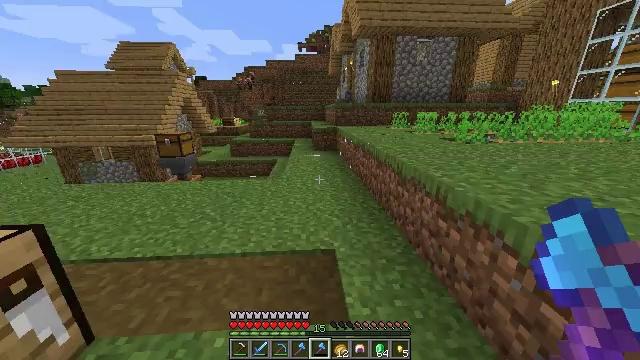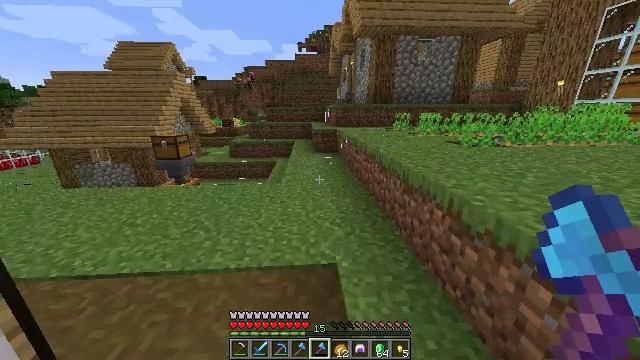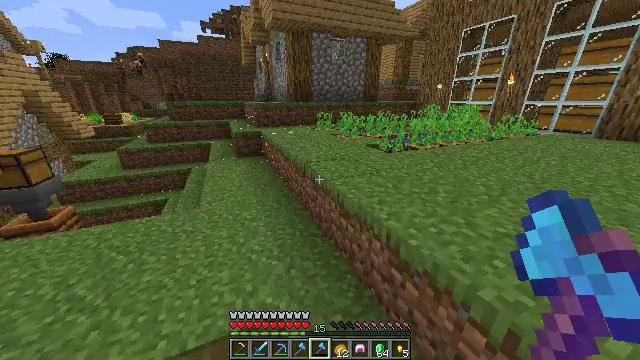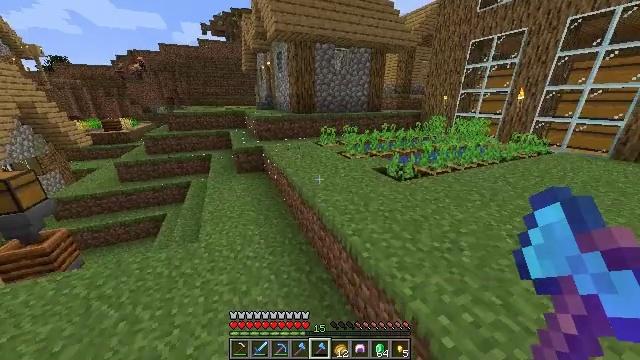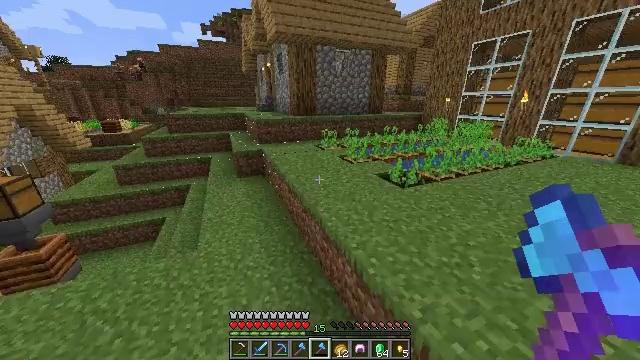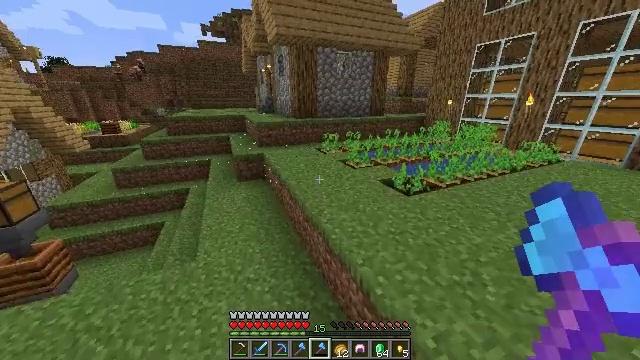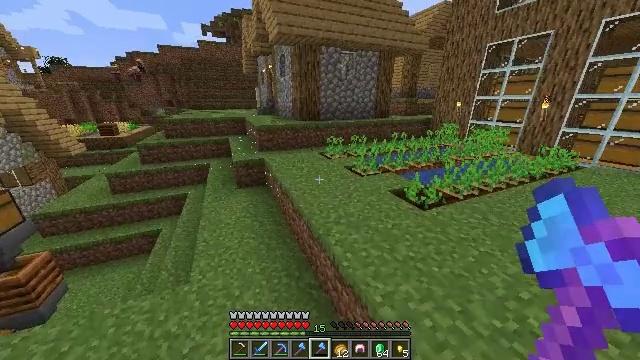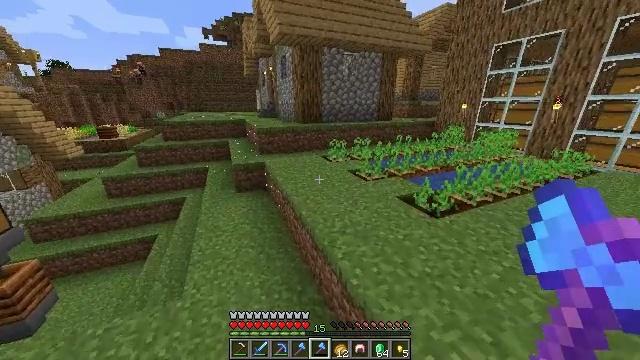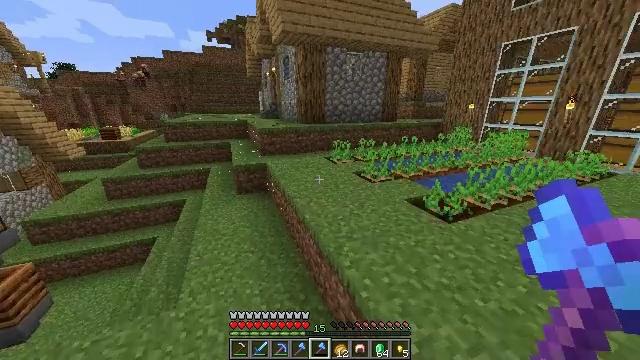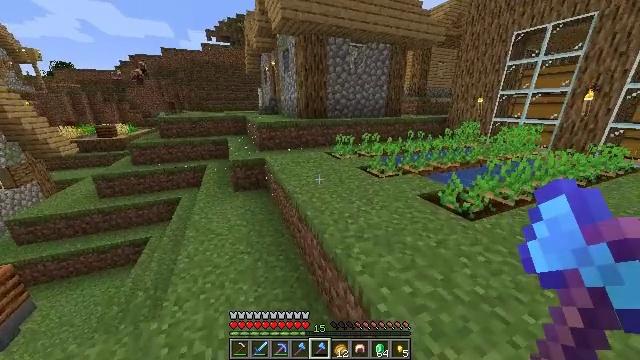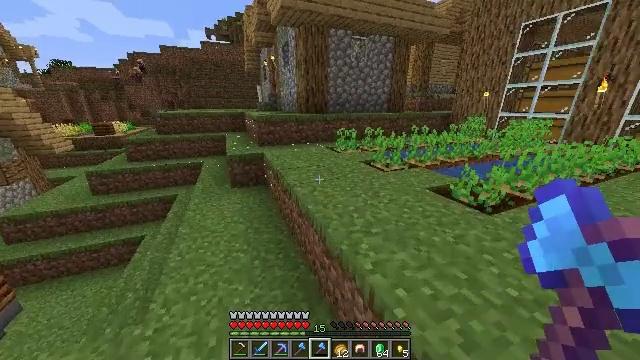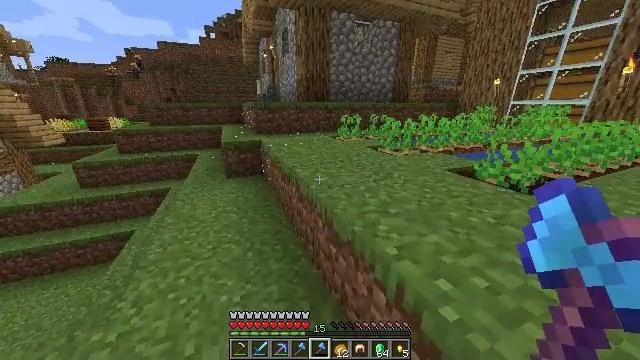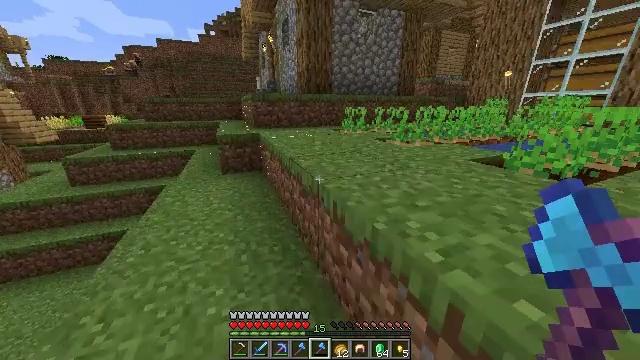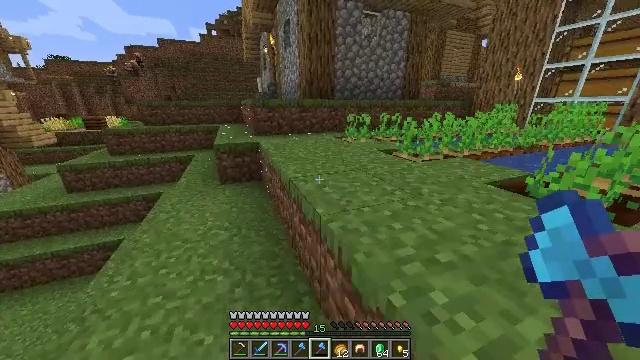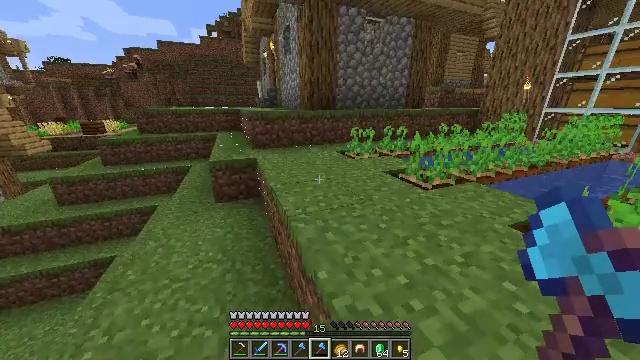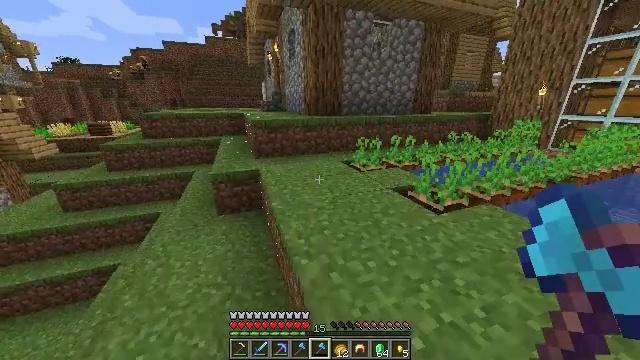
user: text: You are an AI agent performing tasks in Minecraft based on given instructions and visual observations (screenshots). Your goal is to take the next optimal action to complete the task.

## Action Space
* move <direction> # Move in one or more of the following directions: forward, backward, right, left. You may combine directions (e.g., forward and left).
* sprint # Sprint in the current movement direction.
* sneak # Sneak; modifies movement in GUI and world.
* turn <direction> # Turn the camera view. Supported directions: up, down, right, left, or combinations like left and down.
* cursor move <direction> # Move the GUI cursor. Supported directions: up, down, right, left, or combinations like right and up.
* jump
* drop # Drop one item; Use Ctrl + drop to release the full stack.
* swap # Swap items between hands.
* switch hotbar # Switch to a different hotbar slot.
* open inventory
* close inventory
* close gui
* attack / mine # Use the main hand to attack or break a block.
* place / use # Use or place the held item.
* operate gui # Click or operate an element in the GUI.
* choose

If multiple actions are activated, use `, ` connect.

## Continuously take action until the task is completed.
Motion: motion action
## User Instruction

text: Form a chainmail chestplate at the crafting table.
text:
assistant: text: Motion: move forward, jump
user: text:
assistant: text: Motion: move forward, sprint, turn right and down, jump
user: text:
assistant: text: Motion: move forward, jump
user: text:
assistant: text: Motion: move forward, jump
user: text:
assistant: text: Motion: move forward, jump
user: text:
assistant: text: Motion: move forward, sprint, jump
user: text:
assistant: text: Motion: move forward, sprint, jump
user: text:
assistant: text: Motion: move forward, sprint, jump
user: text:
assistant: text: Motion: move forward, sprint, jump
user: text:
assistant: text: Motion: move forward, jump
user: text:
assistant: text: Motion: move forward, jump
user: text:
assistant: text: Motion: move forward, jump
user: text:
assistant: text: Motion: move forward, jump
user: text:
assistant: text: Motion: move forward, jump
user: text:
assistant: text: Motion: move forward, turn left, jump
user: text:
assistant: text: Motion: move forward, sprint, turn left, jump
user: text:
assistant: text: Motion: move forward, sprint, jump
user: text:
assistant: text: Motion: move forward, sprint, jump
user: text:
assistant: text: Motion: move forward, jump
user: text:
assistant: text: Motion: move forward, jump
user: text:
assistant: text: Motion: move forward, turn left, jump
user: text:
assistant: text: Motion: move forward, turn left, jump
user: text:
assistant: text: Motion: move forward, turn left, jump
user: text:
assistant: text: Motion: move forward, turn left, jump
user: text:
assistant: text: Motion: move forward, sprint, turn left, jump
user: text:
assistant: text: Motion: move forward, sprint, turn left, jump
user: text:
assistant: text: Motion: move forward, sprint, jump
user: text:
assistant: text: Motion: move forward, sprint, jump
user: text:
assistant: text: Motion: move forward, sprint, jump
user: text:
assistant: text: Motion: move forward, jump